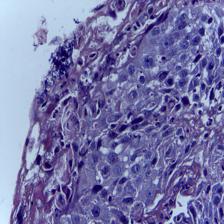
Diagnosis: OSCC